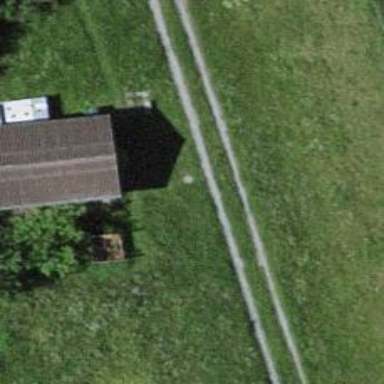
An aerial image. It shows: Grass track with grade3 tracktype.